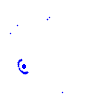
Particle: pion